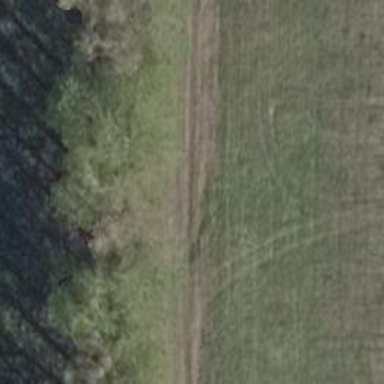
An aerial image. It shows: Track with ground surface. The track is Grade 4.